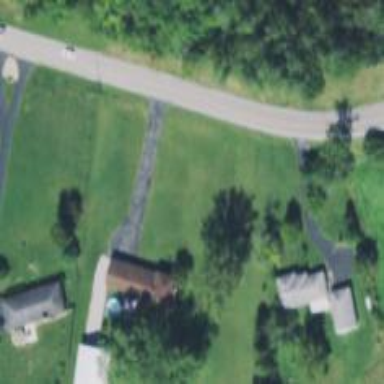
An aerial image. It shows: Driveway leading to service road.